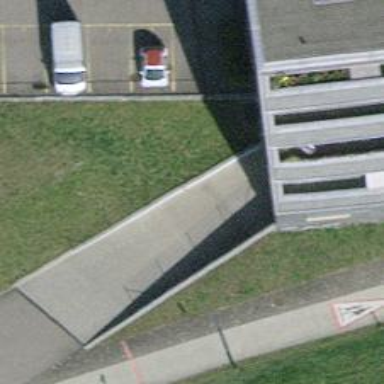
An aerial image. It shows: Parking entrance.